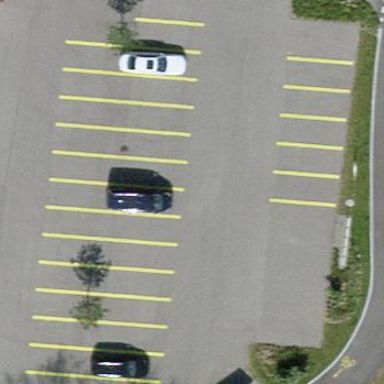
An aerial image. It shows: Parking area with surface.